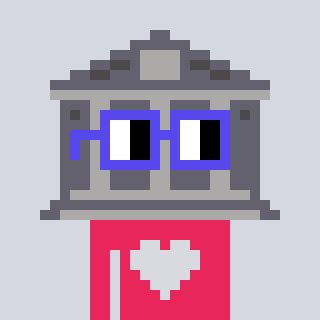
a pixel art character with square blue glasses, a bank-shaped head and a redpinkish-colored body on a cool background